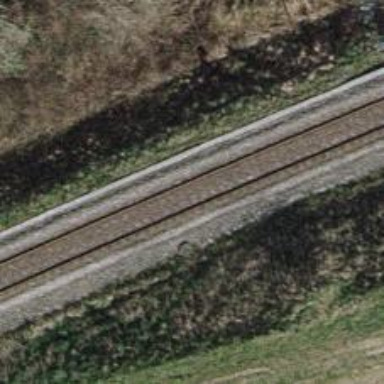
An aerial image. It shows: Single-track railway with electrified contact lines.